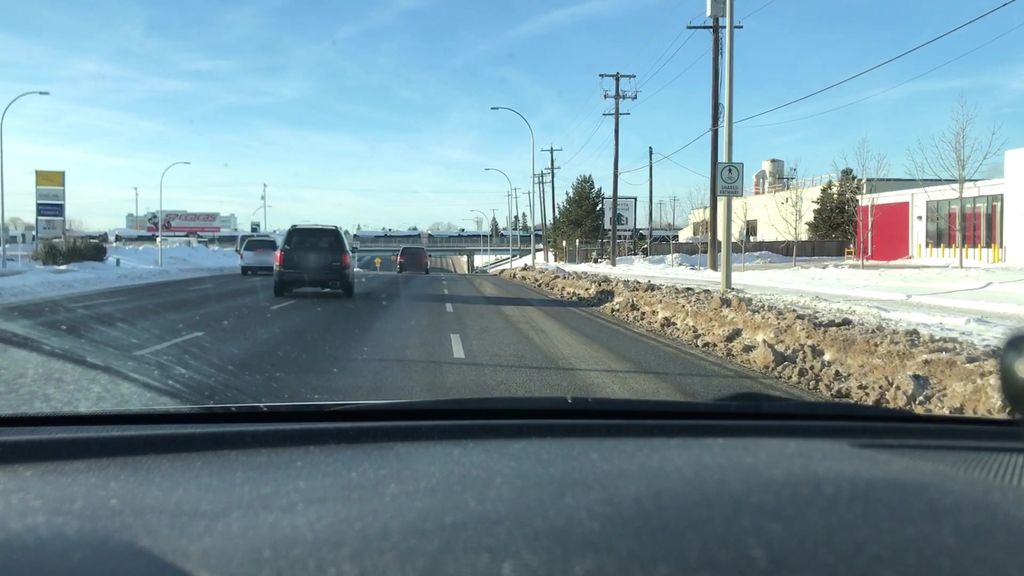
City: edmonton